Current action and preconditions to check: trajectory_clear

Your task: For each precondition in the list above, predict whether it will hold at this action.

Consider the current scene as observed from the mobile robot's camera, and analyze the predicted future states of all dynamic agents (e.g., people, animals, vehicles, or any moving entities) within the NEXT SECOND.

IMPORTANT: Only answer "very likely" if you are absolutely certain—based on strong, clear evidence—that a dynamic agent will violate the precondition in the predicted future state. Do NOT answer "very likely" for unlikely, ambiguous, or low-probability risks.

Ask yourself for each precondition: Is there a high probability, with clear and convincing evidence, that the predicted future states of any dynamic agent will interfere with the predicted future state of the currently executing action within the NEXT SECOND, causing that precondition to fail?

Assess the risk level based on these predictions. Use "likely" or "very likely" if motions create a clear risk of interference.

Use "neutral" or "improbable" if agents are nearby but their predicted paths are clearly diverging or non-conflicting.

Failure Risk Categories: "very improbable", "improbable", "neutral", "likely", "very likely"

Answer Format: Output ONLY the probability_of_failure value from these categories: "very improbable", "improbable", "neutral", "likely", "very likely"

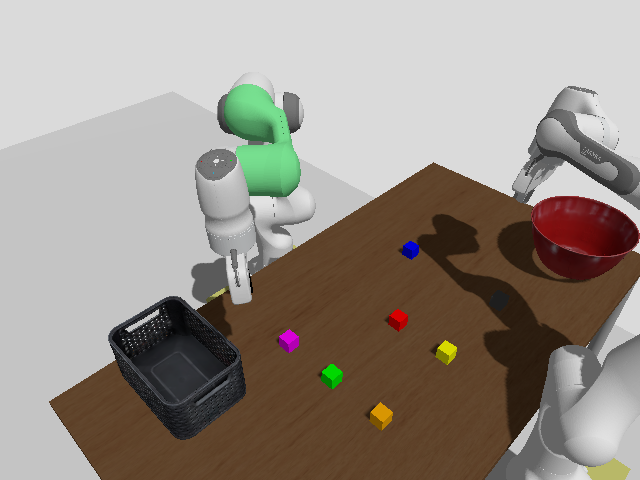

Answer: very improbable